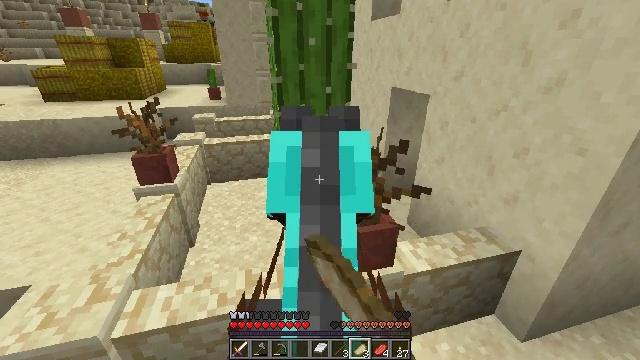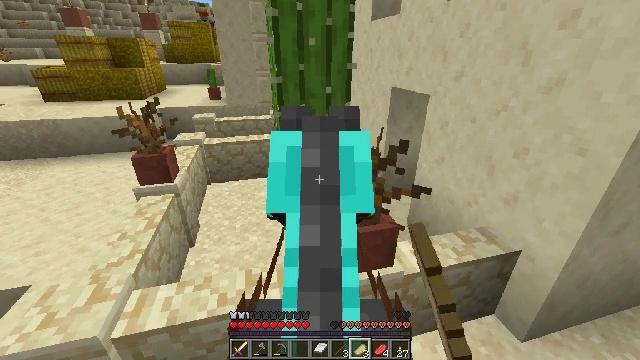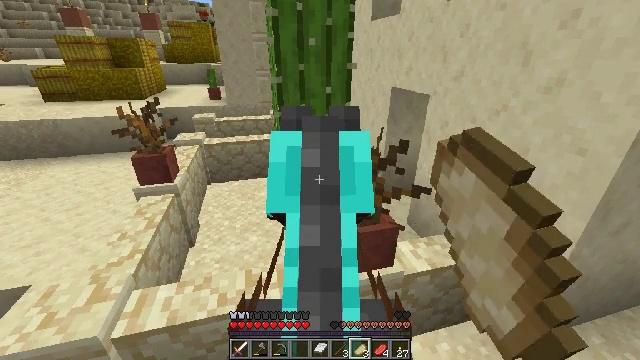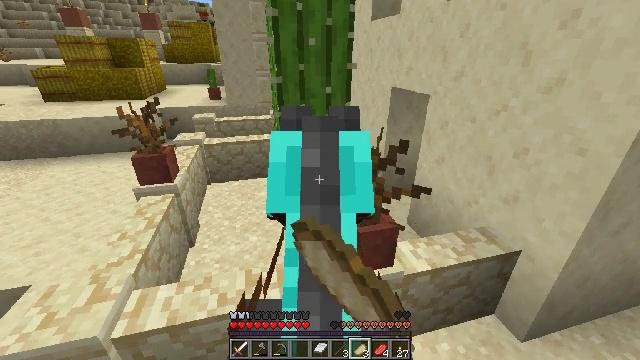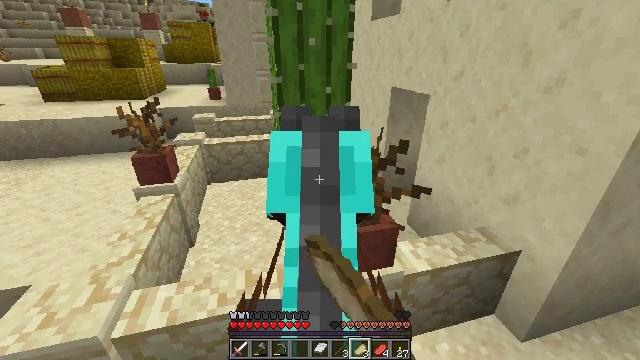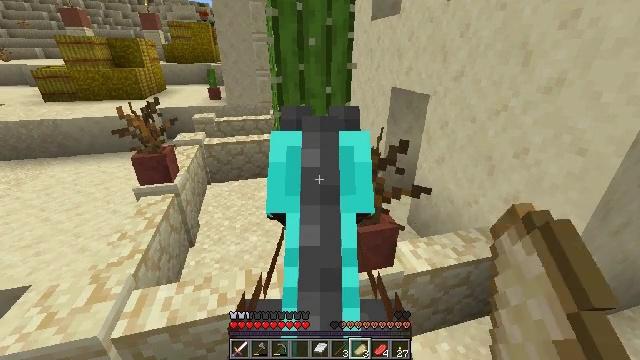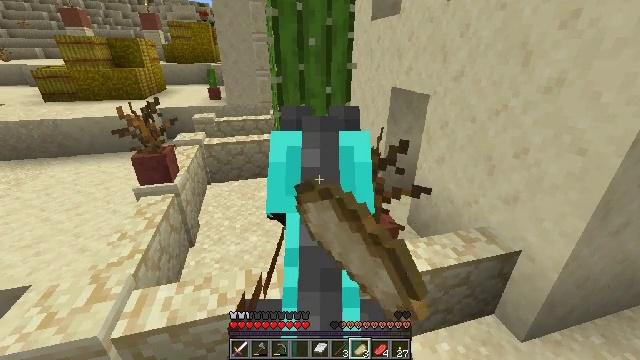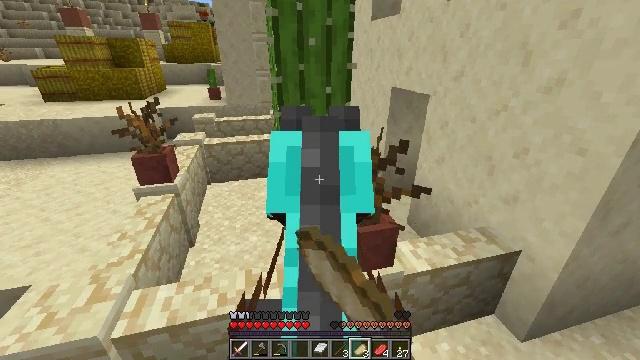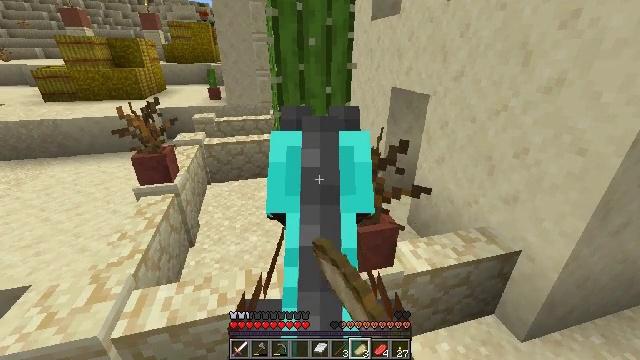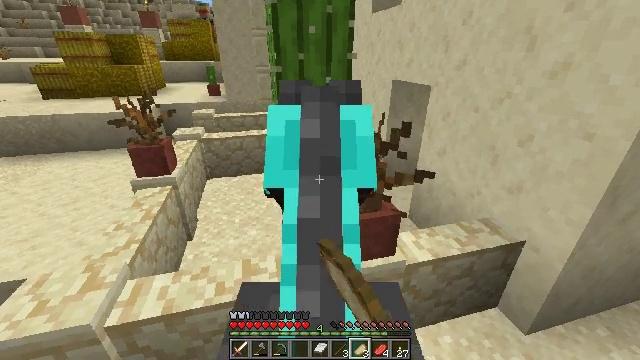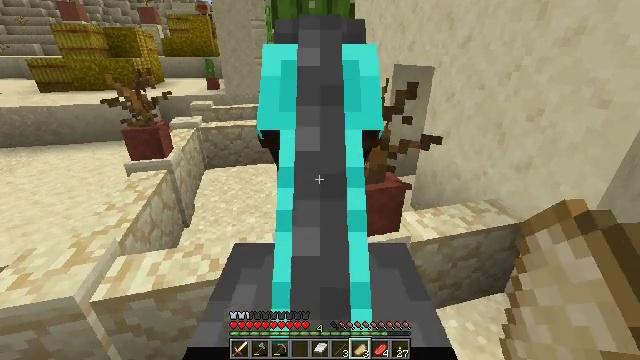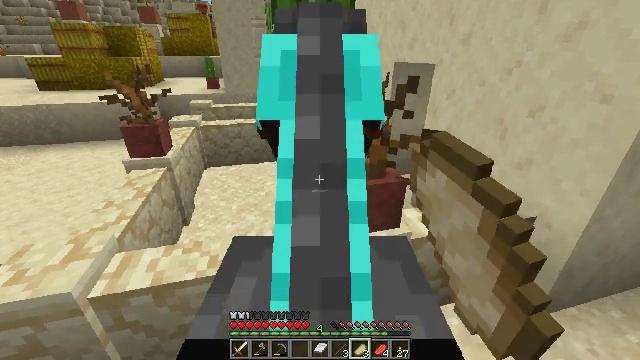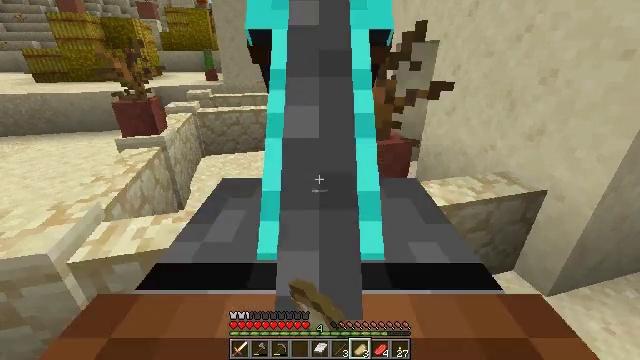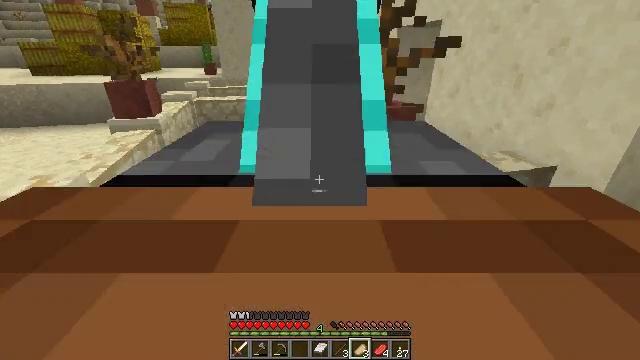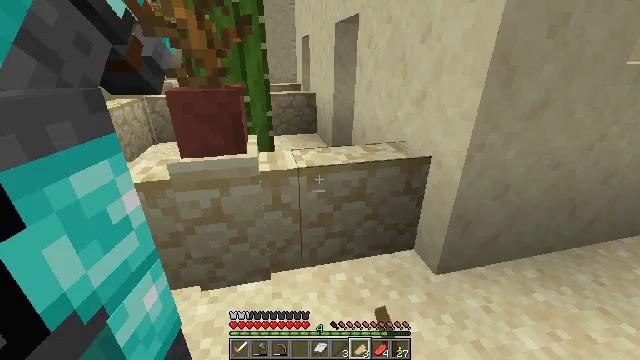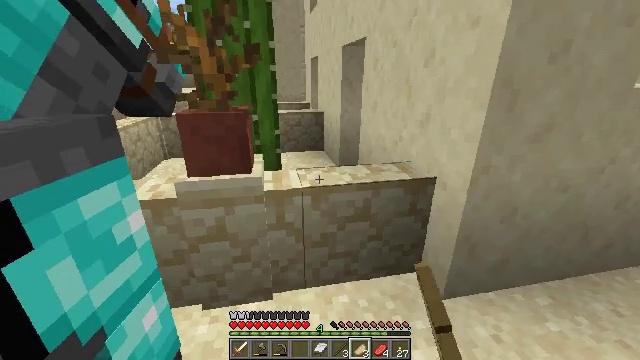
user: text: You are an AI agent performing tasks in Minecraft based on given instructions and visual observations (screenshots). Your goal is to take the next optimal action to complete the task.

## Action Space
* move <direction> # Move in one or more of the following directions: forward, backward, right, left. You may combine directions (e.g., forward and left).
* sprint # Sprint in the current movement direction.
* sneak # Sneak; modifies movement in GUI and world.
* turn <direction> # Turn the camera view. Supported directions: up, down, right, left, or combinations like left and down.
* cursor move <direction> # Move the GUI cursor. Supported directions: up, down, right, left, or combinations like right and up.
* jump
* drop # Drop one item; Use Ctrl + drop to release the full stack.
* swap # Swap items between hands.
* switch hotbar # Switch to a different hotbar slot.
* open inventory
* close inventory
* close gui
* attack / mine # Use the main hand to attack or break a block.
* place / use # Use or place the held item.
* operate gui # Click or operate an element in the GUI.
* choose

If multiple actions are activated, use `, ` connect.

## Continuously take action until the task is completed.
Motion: motion action
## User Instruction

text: Mine cactus from the desert.
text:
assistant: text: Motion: attack / mine
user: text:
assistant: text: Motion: attack / mine
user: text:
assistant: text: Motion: attack / mine
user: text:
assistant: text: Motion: attack / mine
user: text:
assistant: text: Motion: attack / mine
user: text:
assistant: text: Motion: attack / mine
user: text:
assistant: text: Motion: attack / mine
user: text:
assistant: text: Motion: sneak, attack / mine
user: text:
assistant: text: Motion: sneak, attack / mine
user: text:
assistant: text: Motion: sneak, attack / mine
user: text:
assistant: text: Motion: sneak
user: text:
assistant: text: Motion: move right
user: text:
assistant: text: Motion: move right
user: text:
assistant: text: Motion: move right, turn left
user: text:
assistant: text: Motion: move right, turn left and up
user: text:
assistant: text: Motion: move right, turn left and up
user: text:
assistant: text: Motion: move right, turn left
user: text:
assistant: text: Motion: move right, turn left
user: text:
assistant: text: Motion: turn left
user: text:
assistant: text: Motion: turn left and up
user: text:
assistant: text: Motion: turn left and up
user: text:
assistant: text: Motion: turn left and up
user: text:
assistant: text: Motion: turn left and up
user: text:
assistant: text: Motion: turn up
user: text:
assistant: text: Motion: attack / mine
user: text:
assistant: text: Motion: attack / mine
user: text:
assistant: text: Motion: turn down, attack / mine
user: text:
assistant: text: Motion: turn right and down, attack / mine
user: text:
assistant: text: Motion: turn right and down, attack / mine
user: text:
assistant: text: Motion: turn right, attack / mine